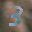
Label: 3